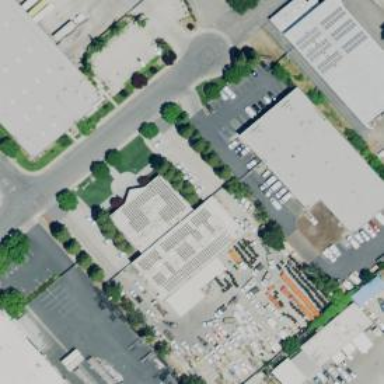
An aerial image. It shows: Office building.